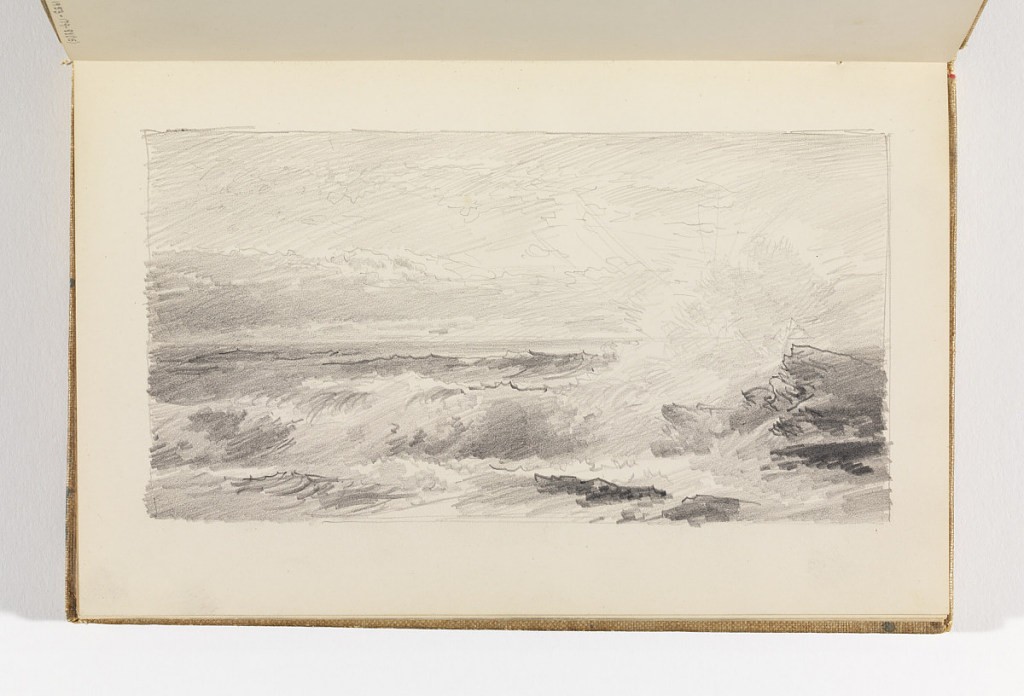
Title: Waves Breaking on Rocks
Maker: William Trost Richards, American, 1833–1905
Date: after 1878
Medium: Graphite on cream wove paper
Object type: Sketchbook folio
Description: Rough sea, wave breaking over rock in right foreground, distant mountains in background.